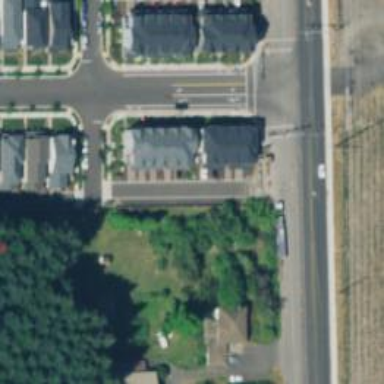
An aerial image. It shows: Alley designed for services.